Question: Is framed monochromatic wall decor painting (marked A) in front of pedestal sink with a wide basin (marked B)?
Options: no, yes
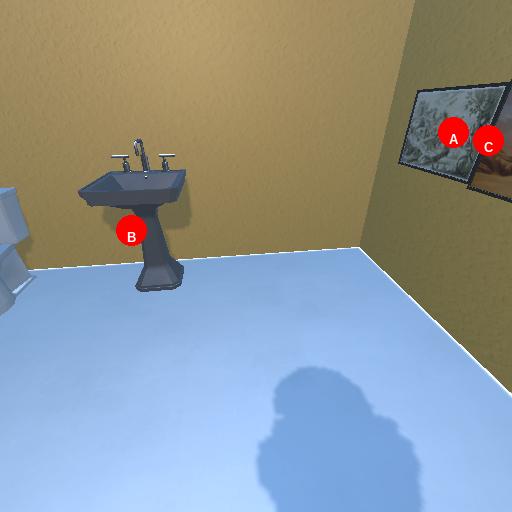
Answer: no